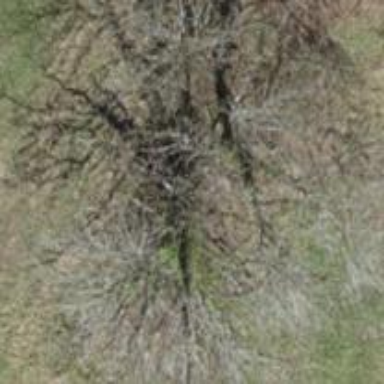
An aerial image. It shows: Patch of scrub vegetation.